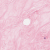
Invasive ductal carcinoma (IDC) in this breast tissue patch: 0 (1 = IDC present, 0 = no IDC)